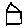
Label: house